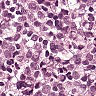
Metastatic tissue present: yes